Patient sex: M
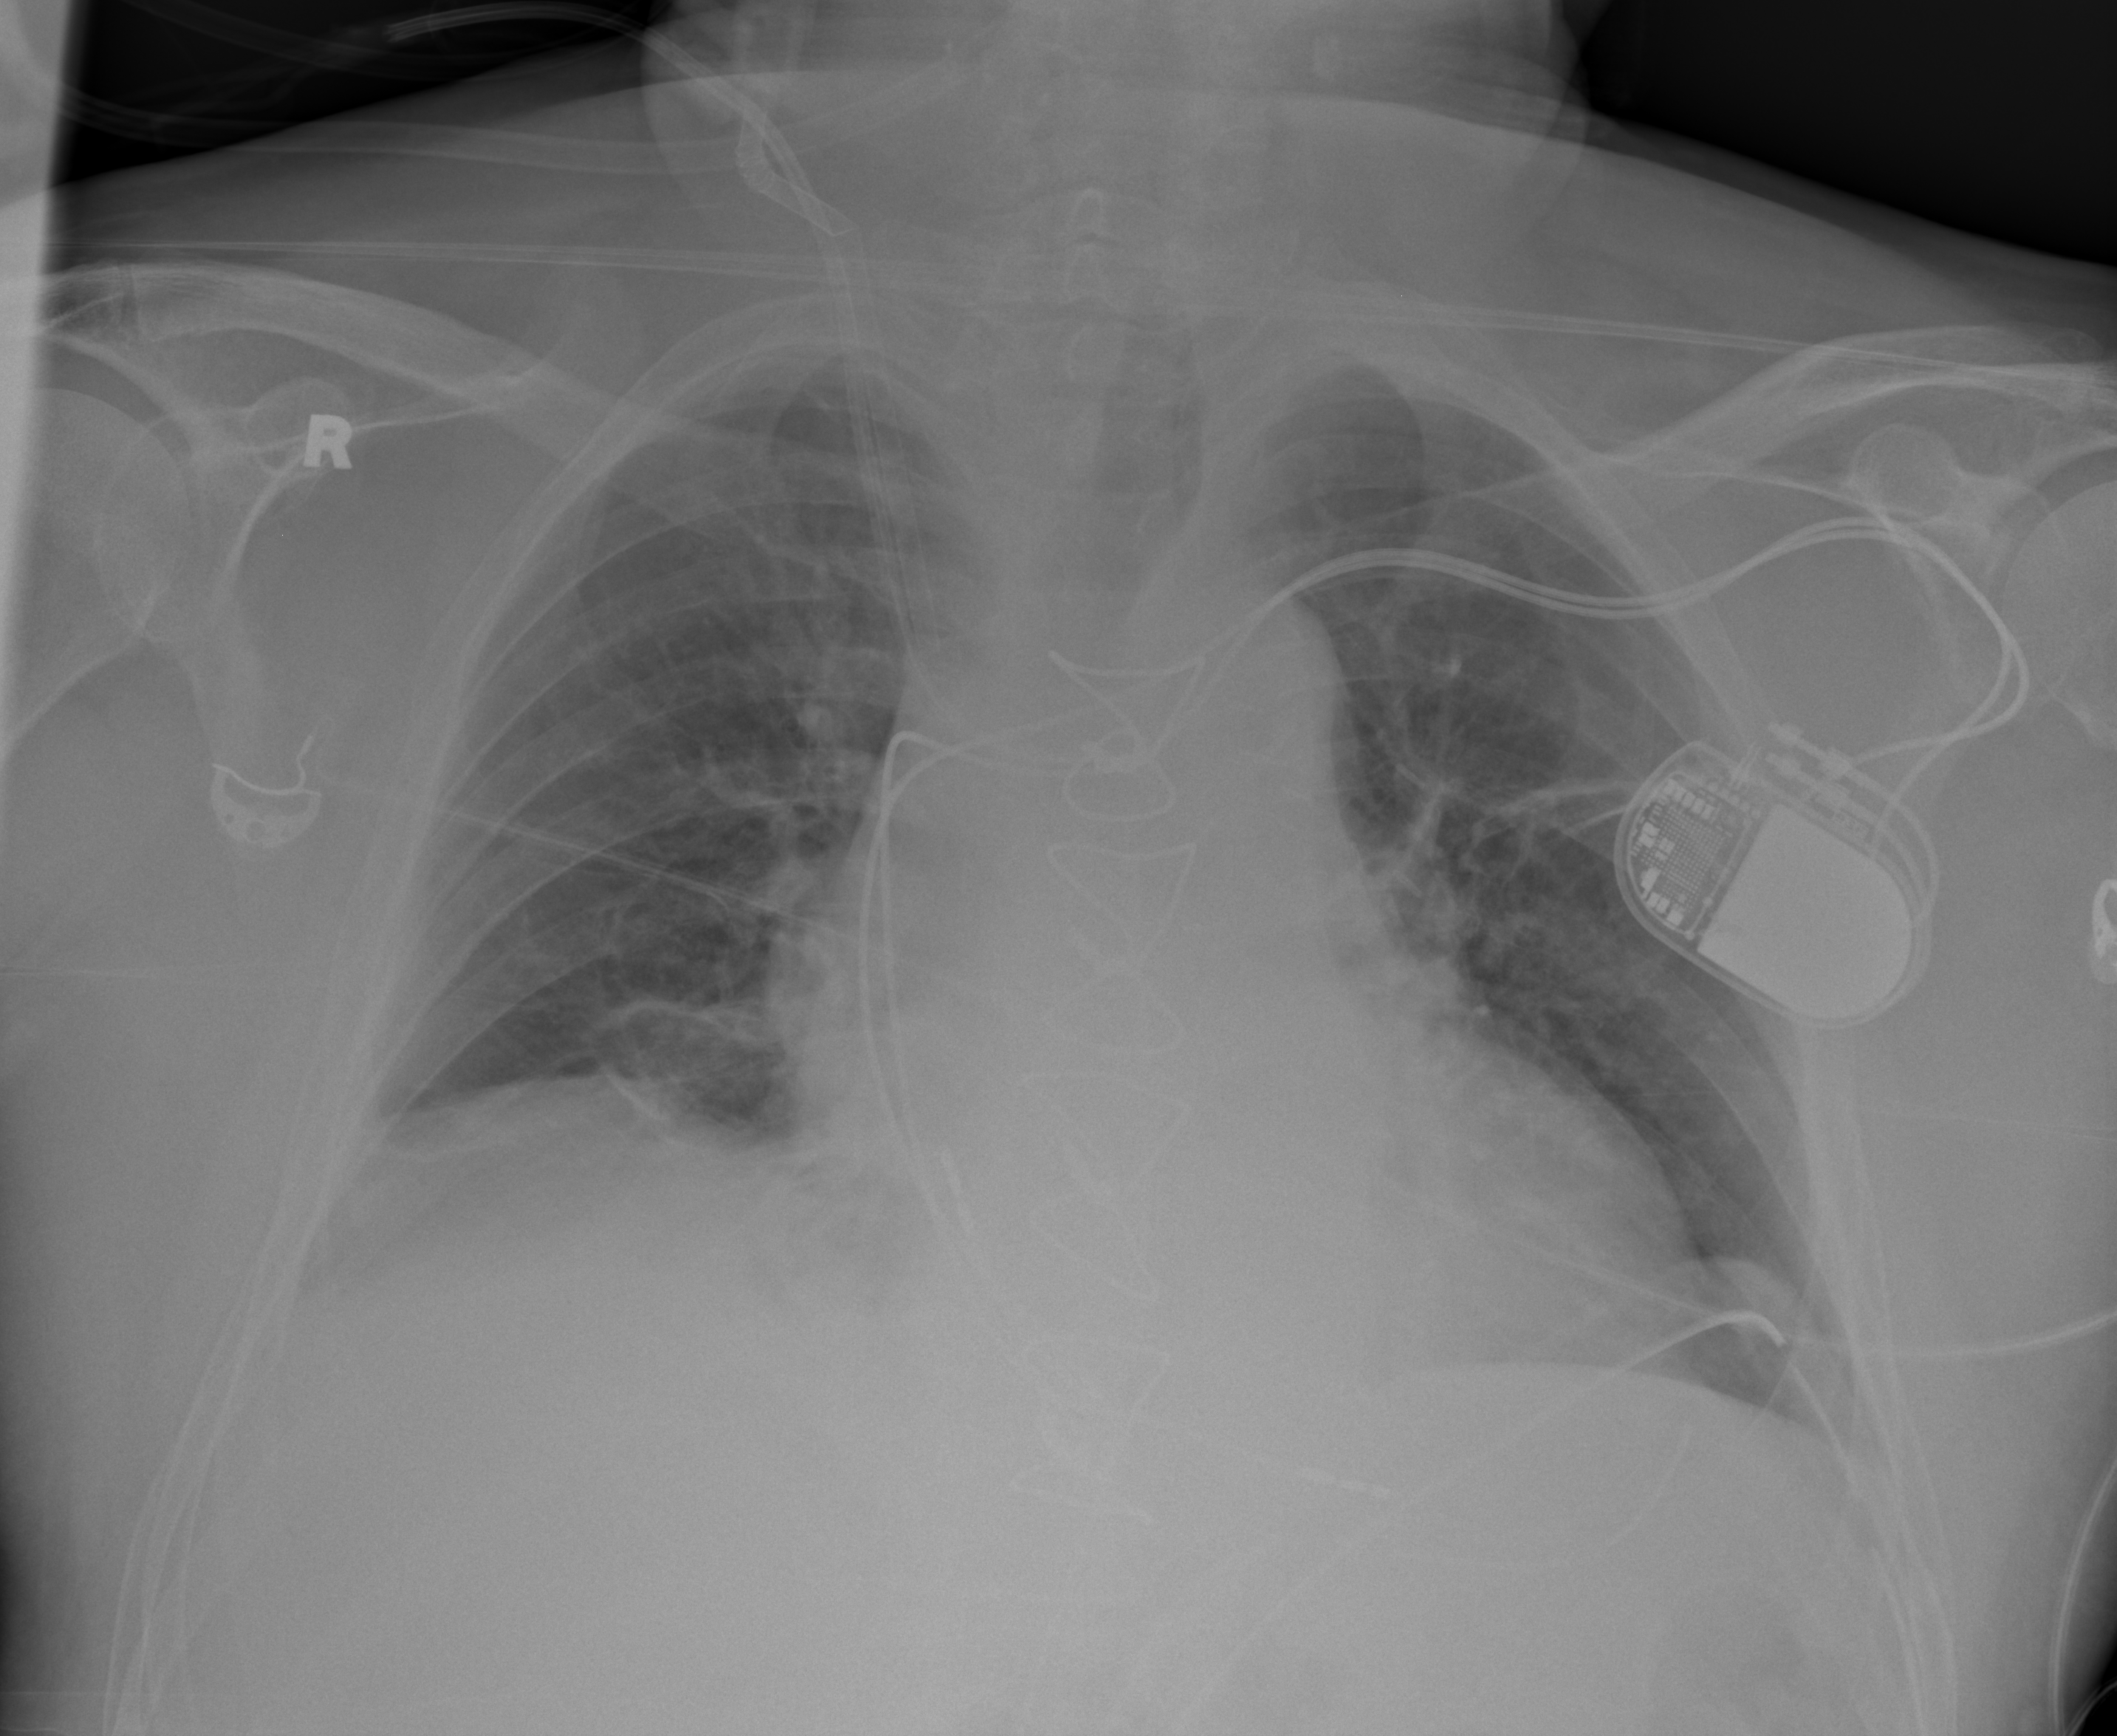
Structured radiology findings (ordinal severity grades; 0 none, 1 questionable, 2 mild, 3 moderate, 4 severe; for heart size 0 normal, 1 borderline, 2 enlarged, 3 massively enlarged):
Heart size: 1
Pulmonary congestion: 1
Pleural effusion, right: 2
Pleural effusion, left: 0
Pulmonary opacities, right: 0
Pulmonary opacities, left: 0
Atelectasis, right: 2
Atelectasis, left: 0